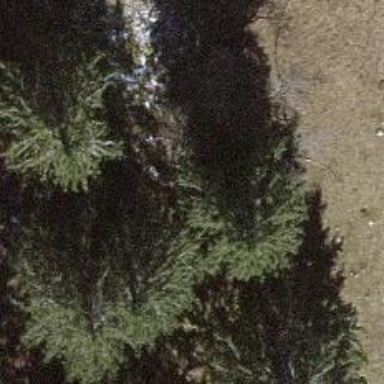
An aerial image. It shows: Needle-leaved tree in its natural environment.